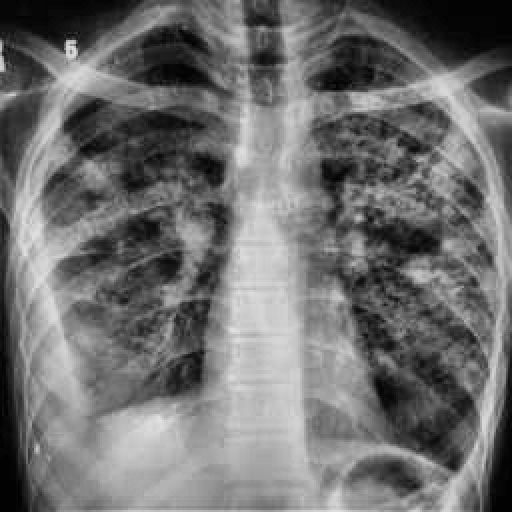
Finding: TUBERCULOSIS